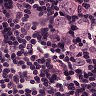
Metastatic tissue present: yes